Question: I want to plot a matrix but with continues colour no breaks in the legend
'''
library(colorRamps)
library(raster)
set.seed(1)
library(raster)
r <- raster(nrows=5, ncols=5)
r <- setValues(r, 1:ncell(r))
plot(r, col = matlab.like(8)
'''
This produce

As you can see the legend has breaks for the colours. I want to use the same colours but without breaks, but to keep only one break which separate the orange and red colours from the light blue and blue colours please help (it is between 10 and 15 in this example). My real values are between -1 and +1 so I want to put a break at zero. above zero orang,red,etc.. below zero light blue , blue , etc. Thanks
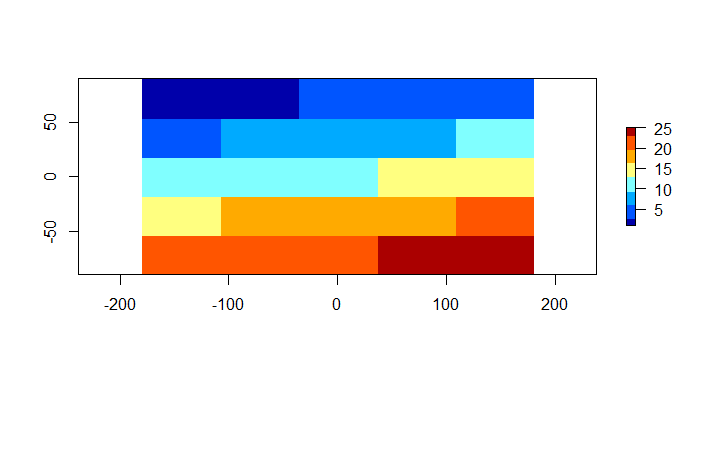
Answer: It sounds like to want to mix continuous and discrete scales, e.g., to have a discrete scale with two continuous scales embedded. I'm not aware of a way to do this in R. However just changing your last line of code to
'''
plot(r, col = matlab.like(25)
'''
creates something pretty close:

Using 'ggplot', you have more flexibility in defining scales, but still can't combine discrete and continuous.
'''
library(ggplot2)
library(colorRamps)
x <- seq(-1,1,len=5)
y <- seq(-1,1,len=5)
gg <- expand.grid(x=x,y=-y)
gg$z <- seq(-1,1,len=25)
ggplot(gg) +
geom_raster(aes(x=x,y=y,fill=z))+
scale_fill_gradientn(colours=matlab.like(25), breaks=c(-1,0,1))
'''